Question: My commits on the Git tree are out of the master branch. The result of this is when I push to my central repository the commits that are out of the master branch don't get pushed.
Here is a image of what I'm talking about:

What can I do to have the commits without branch inside the master branch?
Best Regards,
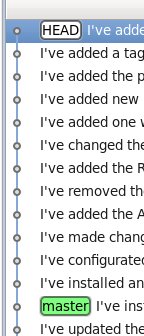
Answer: Enter this into a command prompt/terminal: 'git branch -f master HEAD'
This resets the 'master' branch to 'HEAD', but since 'master' already exists, it requires the force ('-f') parameter.
After this, check out the 'master' branch by executing 'git checkout master' and then you can push your changes and your future commits will be made on the 'master' branch.